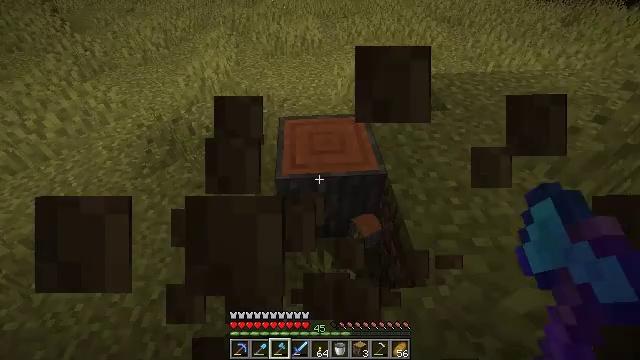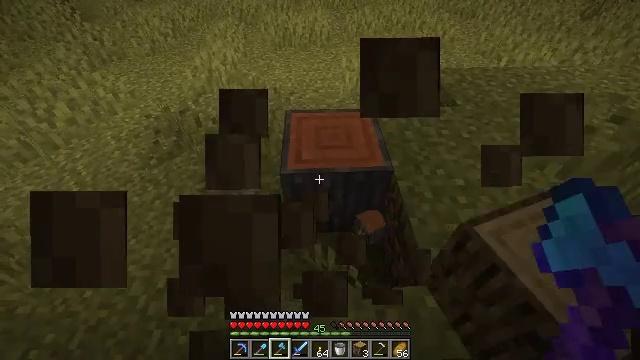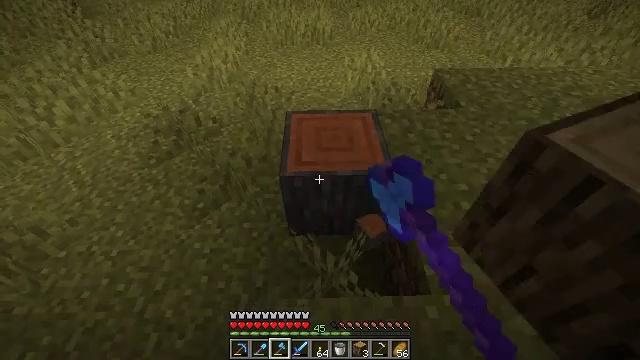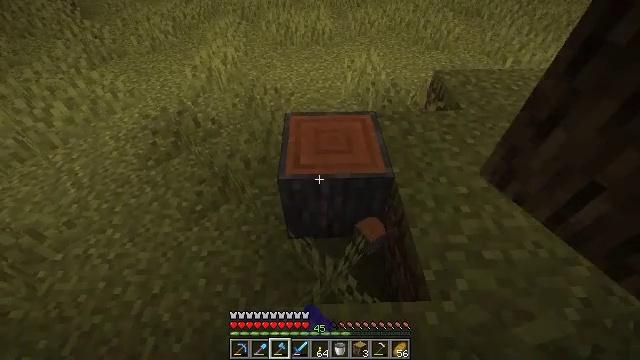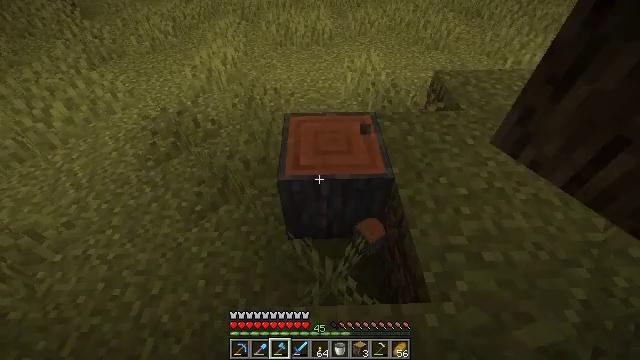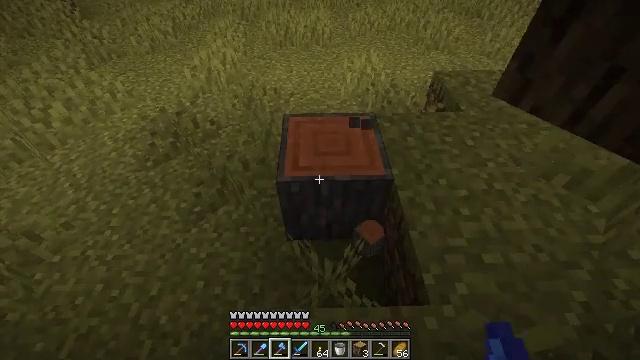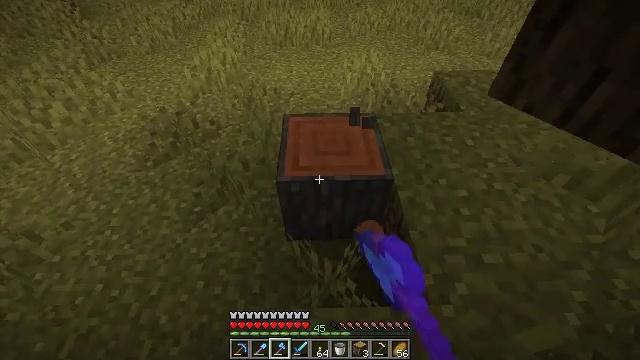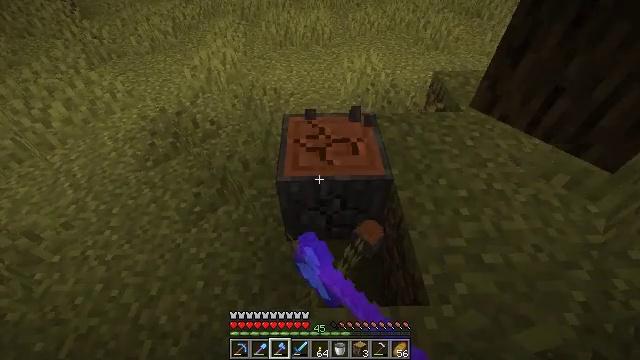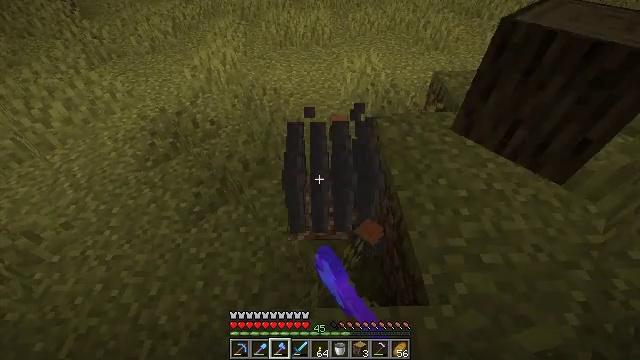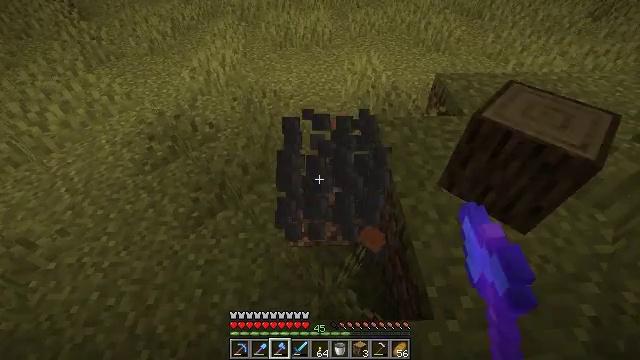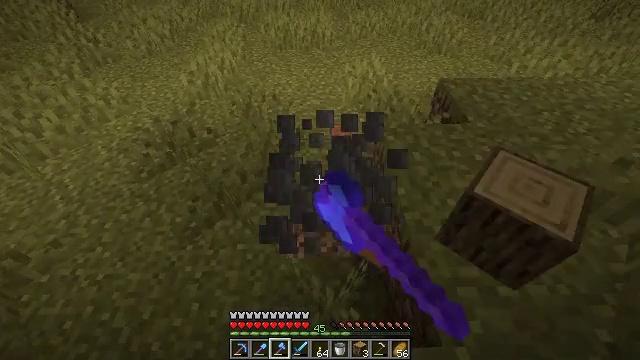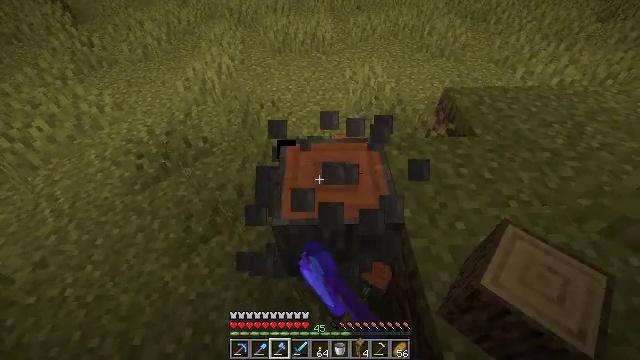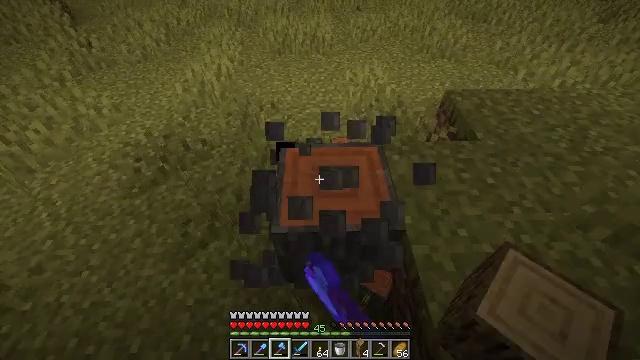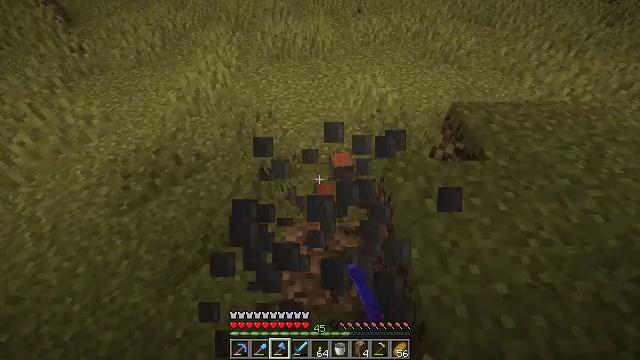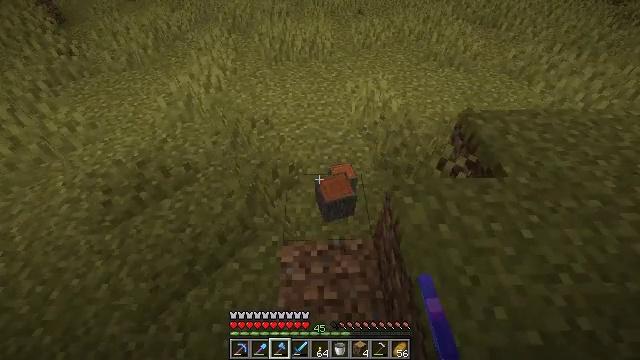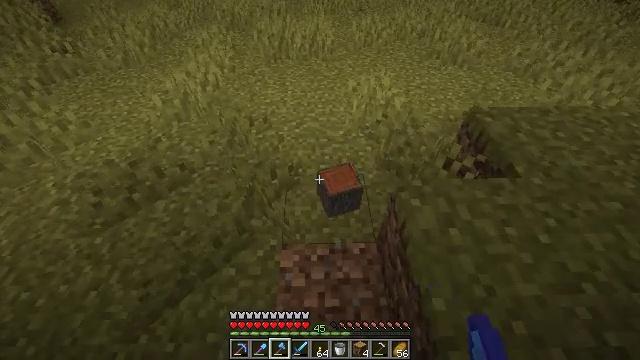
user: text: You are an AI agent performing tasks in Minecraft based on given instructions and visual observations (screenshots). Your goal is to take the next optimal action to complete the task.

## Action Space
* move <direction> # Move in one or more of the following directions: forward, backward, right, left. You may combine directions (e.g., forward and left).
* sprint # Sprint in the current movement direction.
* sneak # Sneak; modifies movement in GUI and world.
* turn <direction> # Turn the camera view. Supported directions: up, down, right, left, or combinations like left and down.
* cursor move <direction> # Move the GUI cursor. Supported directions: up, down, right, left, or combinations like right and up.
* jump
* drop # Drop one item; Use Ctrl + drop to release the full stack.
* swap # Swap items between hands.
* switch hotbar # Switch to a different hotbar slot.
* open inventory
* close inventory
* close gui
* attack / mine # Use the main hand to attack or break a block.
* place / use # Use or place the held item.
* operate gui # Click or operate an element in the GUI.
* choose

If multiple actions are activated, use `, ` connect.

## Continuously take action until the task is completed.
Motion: motion action
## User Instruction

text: Harvest the acacia log from the forest.
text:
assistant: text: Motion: turn left and down, attack / mine
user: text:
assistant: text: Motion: attack / mine
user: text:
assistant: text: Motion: attack / mine
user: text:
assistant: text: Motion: attack / mine
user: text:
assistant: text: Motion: attack / mine
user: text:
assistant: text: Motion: attack / mine
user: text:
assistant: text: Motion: attack / mine
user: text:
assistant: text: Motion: attack / mine
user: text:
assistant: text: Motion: move forward, attack / mine
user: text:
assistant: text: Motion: move forward, attack / mine
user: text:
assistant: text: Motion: move forward
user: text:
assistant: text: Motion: move forward
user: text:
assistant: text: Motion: move forward
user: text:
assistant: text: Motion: move forward
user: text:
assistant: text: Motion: move forward
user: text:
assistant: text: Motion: no_op
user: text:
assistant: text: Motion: no_op
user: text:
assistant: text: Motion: no_op
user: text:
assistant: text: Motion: turn right
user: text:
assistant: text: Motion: turn right
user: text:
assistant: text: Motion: turn right and up
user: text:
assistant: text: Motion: move forward, turn right and up
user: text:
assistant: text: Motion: move forward and move left, turn right and up
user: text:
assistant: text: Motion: move forward and move left, turn right and up
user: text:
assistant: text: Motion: move forward and move left, turn left
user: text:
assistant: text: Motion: move forward and move left
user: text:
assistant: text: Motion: move forward and move left
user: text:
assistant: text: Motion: move left
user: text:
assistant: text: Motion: move left
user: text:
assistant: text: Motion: move left, turn right and up